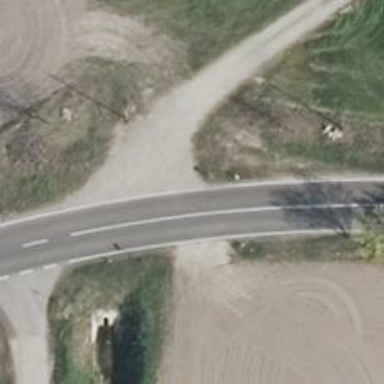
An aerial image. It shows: Tertiary road.